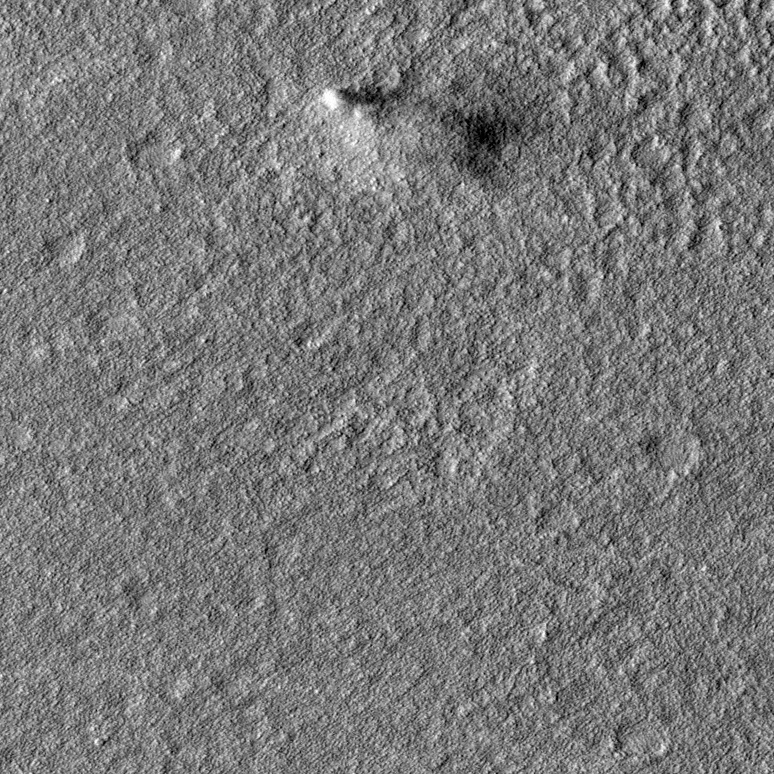
Label: dustdevil